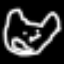
Label: frog